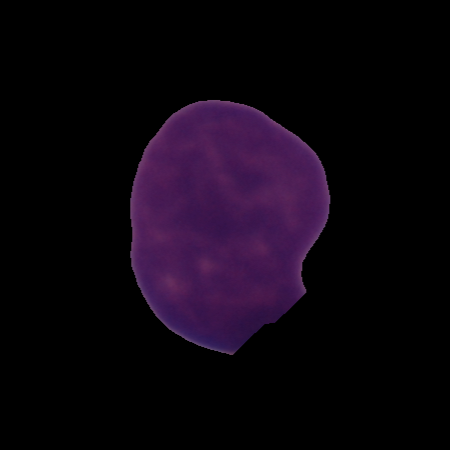
Label: cancer